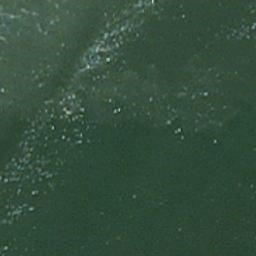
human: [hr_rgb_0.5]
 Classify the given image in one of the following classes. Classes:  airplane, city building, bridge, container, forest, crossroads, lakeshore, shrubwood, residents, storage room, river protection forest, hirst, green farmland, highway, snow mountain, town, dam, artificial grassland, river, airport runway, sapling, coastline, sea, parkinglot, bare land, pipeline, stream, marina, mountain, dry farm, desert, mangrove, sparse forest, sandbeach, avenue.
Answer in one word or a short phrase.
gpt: sea